Interaction volume radius: 10 \u00c5
Interaction volume height: 15 \u00c5
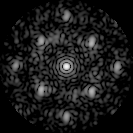
Disorder parameter: 0.4044